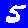
Digit: 5